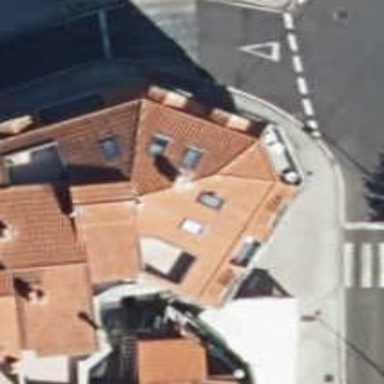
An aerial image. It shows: Restaurant.